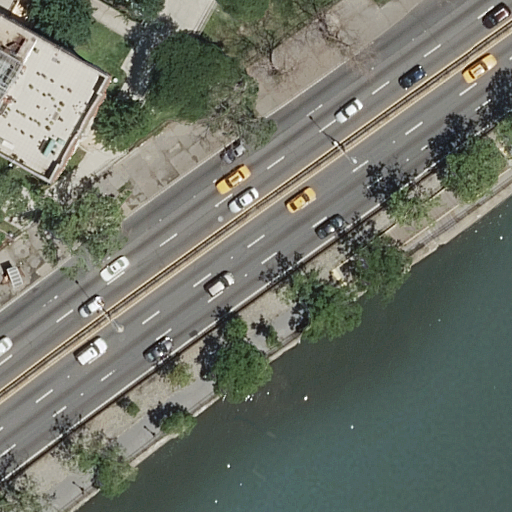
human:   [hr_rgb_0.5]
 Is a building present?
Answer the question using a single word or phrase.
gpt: yes

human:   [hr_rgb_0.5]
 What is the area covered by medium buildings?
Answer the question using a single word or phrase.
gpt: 470m2

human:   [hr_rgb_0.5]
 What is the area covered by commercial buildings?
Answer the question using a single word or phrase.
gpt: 0m2

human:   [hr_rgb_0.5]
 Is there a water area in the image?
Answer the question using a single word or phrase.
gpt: yes

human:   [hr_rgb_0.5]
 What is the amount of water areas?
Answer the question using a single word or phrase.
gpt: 1

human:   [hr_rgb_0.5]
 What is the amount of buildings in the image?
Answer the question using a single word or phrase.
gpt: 1

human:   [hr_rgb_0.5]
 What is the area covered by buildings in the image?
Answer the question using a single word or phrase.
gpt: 470m2

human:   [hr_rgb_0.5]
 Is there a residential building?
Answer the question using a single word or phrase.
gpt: no

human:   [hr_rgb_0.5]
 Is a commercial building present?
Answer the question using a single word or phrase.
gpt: no

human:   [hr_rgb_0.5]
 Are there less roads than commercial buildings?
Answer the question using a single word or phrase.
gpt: no

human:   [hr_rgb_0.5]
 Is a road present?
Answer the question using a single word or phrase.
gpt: yes

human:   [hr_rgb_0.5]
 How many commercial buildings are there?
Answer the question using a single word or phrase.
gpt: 0

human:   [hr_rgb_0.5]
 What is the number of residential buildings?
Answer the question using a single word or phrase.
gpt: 0

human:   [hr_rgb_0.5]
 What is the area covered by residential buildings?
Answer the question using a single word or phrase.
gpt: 0m2

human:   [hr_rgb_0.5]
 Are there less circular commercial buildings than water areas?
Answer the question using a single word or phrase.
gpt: yes

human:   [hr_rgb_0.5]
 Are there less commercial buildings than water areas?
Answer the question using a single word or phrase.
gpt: yes

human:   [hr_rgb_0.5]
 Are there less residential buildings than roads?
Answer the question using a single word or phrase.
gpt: yes

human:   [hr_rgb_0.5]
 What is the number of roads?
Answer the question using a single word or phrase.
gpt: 3

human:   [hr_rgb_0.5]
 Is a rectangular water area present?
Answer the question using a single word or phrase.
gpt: yes

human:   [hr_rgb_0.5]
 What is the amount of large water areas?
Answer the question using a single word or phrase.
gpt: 1

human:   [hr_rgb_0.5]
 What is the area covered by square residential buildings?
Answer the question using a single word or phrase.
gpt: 0m2

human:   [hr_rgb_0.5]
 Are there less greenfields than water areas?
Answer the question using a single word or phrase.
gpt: yes

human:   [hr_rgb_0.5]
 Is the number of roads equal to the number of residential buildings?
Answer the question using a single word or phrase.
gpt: no

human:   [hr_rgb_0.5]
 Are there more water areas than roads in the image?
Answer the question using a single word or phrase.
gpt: no

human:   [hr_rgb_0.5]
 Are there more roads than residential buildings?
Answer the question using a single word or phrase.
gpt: yes

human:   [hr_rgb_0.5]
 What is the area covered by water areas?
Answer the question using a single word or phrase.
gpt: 2856m2

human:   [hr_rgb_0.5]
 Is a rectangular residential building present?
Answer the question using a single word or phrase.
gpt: no

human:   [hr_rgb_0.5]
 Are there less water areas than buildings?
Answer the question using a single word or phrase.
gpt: no

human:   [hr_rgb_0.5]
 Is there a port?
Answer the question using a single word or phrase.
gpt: no

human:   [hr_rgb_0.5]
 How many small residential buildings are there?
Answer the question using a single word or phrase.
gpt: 0

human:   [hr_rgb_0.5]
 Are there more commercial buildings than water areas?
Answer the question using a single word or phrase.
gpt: no

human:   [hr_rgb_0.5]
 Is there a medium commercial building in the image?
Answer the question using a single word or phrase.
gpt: no

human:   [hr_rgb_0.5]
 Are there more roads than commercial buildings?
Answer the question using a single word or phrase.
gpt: yes

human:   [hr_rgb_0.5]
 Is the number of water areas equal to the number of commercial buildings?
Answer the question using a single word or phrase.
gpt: no

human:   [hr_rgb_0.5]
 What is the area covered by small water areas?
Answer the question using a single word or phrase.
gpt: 0m2

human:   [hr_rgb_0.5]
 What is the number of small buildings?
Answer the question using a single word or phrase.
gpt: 0

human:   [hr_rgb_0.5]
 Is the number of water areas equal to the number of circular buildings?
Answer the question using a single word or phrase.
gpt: no

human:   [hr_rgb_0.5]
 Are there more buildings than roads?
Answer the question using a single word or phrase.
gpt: no

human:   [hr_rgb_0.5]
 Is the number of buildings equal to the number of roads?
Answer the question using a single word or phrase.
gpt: no

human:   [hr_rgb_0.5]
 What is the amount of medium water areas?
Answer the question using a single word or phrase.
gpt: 0

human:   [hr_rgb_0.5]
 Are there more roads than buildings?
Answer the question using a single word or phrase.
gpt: yes

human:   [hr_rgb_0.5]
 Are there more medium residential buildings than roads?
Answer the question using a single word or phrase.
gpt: no

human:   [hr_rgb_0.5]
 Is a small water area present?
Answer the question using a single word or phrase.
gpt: no

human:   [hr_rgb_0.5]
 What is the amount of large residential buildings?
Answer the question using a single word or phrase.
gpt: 0

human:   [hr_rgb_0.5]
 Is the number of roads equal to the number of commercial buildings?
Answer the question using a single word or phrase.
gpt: no

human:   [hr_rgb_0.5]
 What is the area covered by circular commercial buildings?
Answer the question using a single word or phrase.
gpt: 0m2

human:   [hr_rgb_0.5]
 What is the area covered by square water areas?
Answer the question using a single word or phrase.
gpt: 0m2

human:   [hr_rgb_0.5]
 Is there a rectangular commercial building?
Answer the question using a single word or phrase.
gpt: no

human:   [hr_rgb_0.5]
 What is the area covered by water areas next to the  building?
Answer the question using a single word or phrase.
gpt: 2856m2

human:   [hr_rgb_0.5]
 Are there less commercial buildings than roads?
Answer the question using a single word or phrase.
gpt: yes

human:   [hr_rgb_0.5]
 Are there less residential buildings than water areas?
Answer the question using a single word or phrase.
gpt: yes

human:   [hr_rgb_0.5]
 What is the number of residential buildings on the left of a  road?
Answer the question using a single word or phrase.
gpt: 0

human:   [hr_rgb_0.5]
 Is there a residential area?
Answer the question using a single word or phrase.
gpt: no

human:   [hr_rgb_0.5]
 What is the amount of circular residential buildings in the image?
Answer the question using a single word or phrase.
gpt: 0

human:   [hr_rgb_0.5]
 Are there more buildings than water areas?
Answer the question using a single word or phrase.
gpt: no

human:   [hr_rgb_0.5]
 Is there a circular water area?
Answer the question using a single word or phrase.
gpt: no

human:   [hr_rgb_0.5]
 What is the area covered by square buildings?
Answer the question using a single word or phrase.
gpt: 0m2

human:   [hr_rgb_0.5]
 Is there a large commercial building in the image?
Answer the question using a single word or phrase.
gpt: no

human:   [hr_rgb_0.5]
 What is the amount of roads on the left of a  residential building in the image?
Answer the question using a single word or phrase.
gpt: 0

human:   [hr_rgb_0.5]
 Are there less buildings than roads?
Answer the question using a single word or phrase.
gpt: yes

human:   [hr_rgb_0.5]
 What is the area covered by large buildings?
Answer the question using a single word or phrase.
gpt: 0m2

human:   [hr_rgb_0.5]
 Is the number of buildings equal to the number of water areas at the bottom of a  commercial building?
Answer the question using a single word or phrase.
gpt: no

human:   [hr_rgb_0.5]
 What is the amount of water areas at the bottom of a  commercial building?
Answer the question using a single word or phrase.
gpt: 0

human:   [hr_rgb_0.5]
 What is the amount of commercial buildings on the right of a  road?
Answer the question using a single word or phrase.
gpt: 0